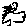
Label: bird